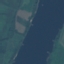
Label: River